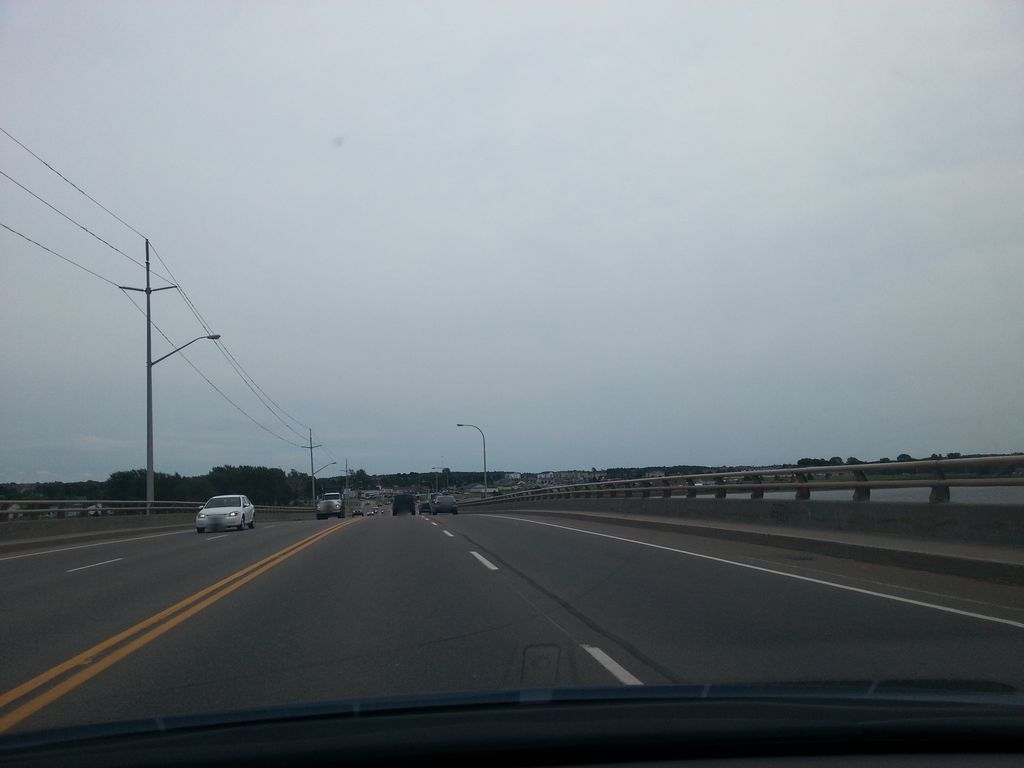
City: charlottetown